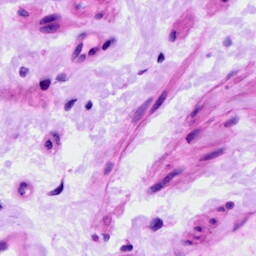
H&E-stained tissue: Ovarian